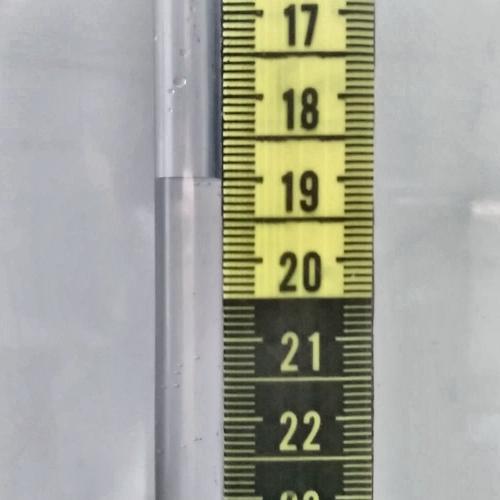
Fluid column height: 19.0 cm